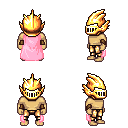
a pixel art fantasy rpg character, male body template, human, tanned skin, pink cape, gold greaves, blue short mohawk hairstyle, gold helm, leather bracers, four views (front, back, left, right), 2x2 character sprite sheet, small pixel art, hard edges, no anti-aliasing